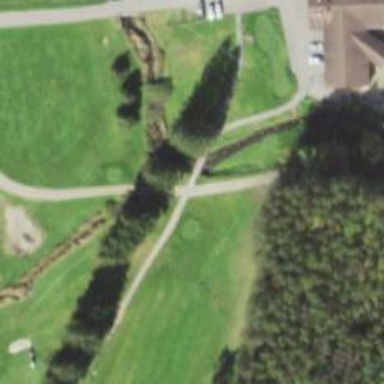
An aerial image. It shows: Path for both road and golf.